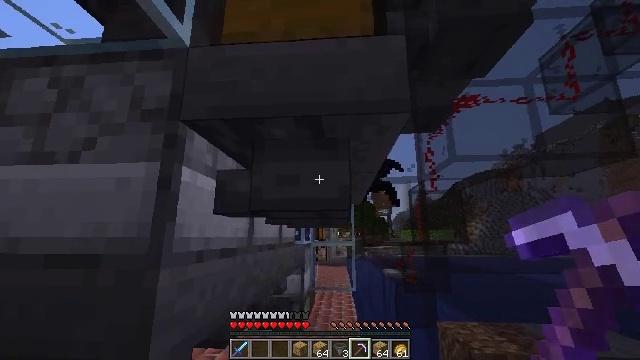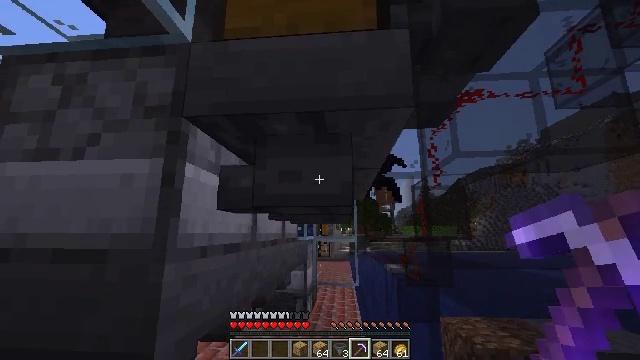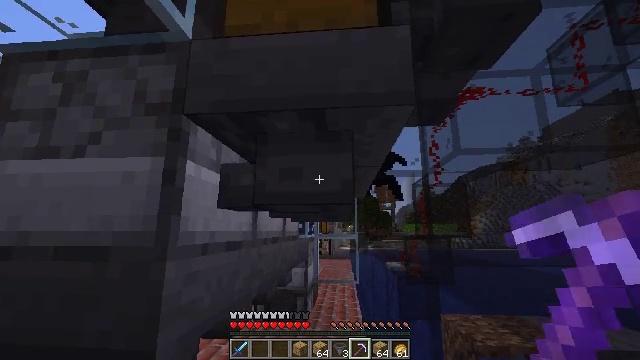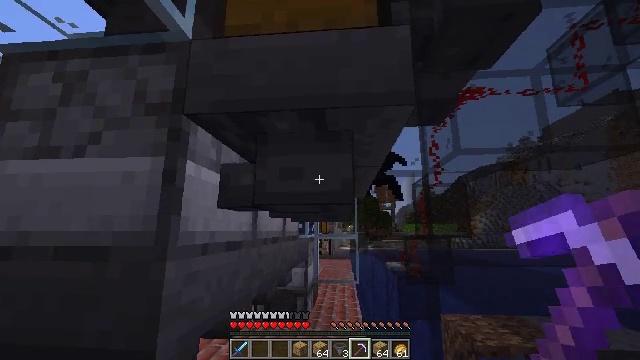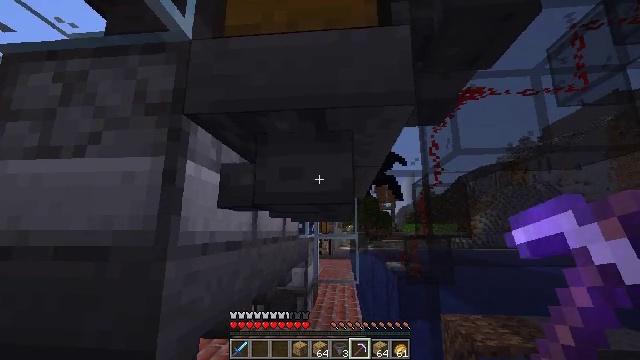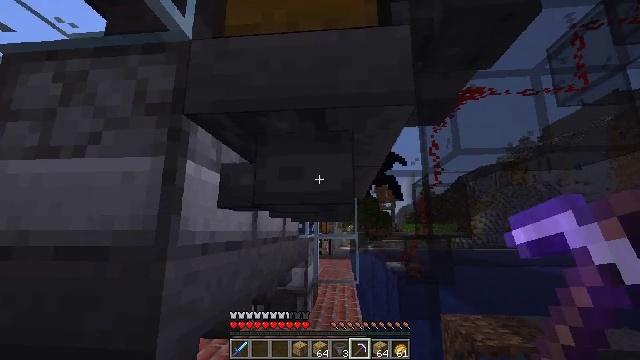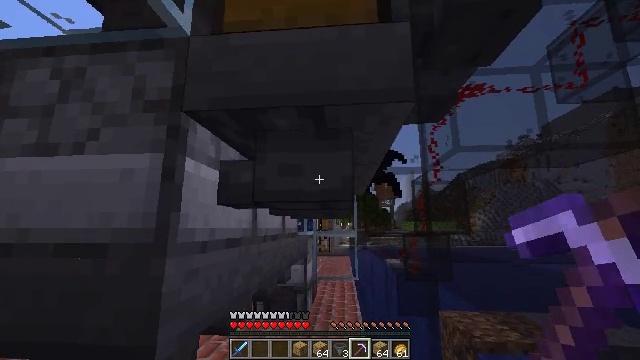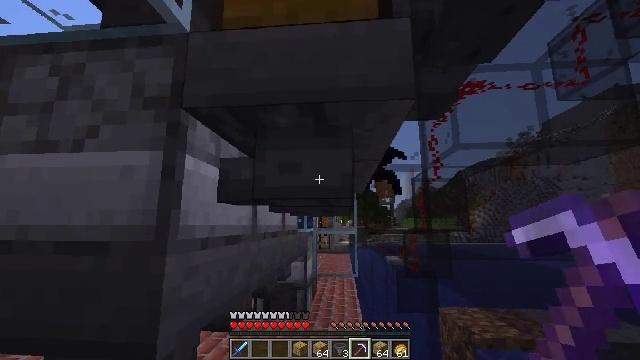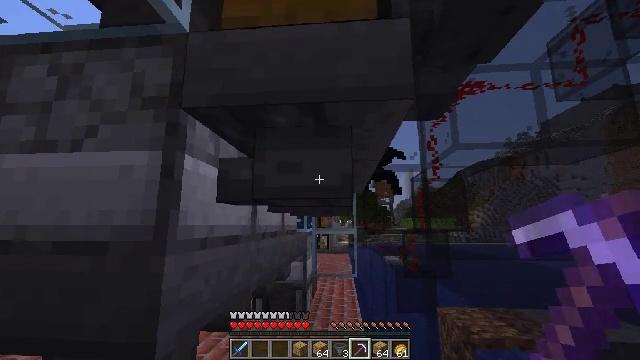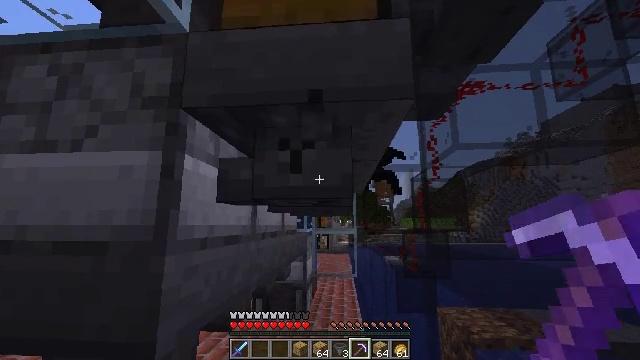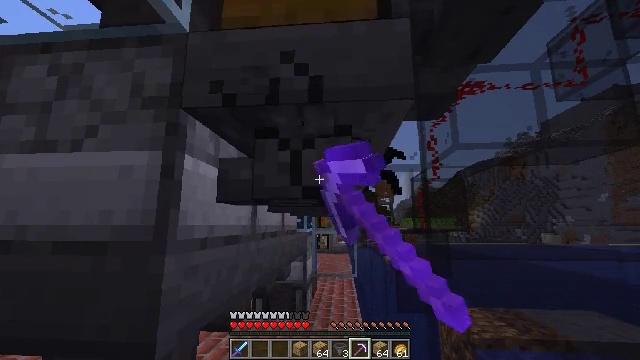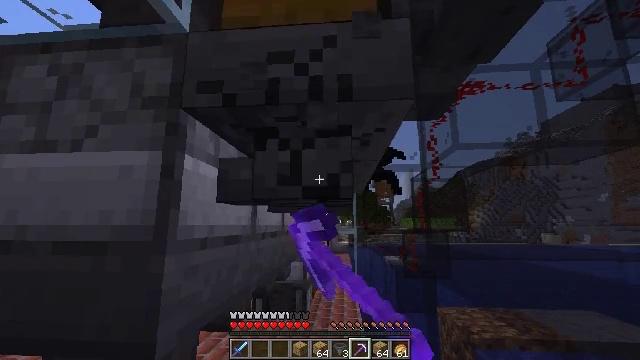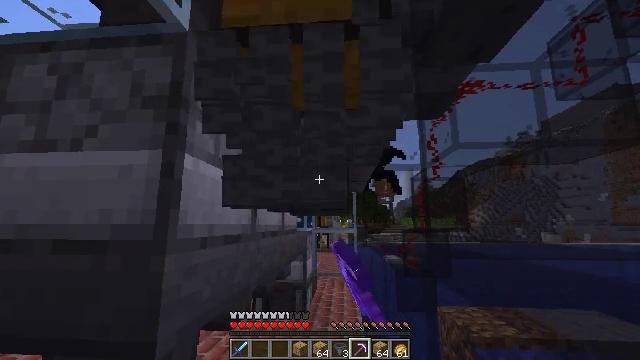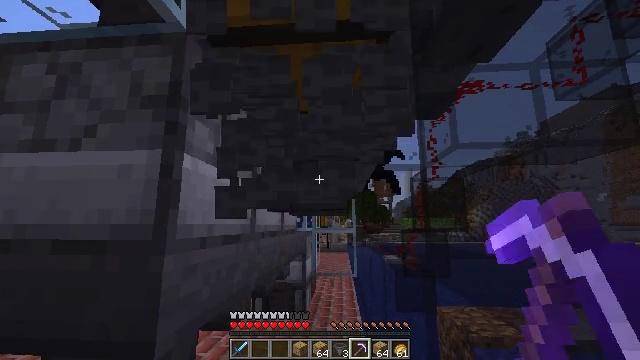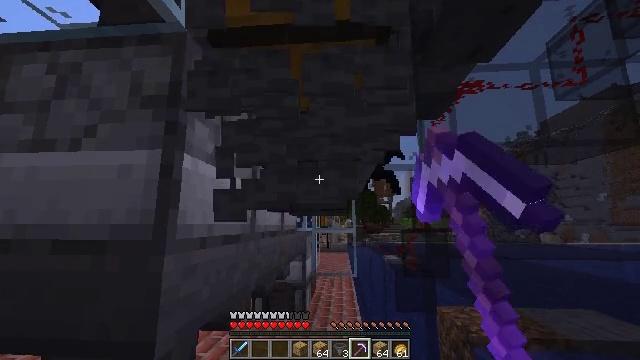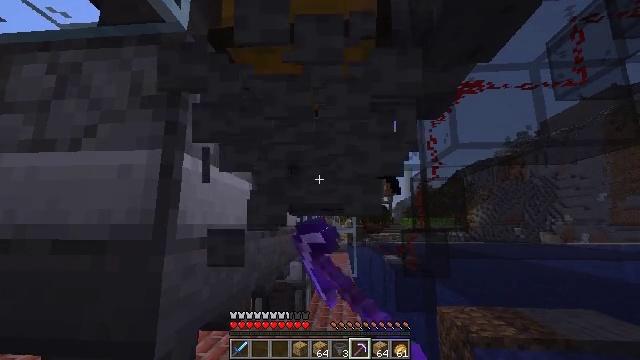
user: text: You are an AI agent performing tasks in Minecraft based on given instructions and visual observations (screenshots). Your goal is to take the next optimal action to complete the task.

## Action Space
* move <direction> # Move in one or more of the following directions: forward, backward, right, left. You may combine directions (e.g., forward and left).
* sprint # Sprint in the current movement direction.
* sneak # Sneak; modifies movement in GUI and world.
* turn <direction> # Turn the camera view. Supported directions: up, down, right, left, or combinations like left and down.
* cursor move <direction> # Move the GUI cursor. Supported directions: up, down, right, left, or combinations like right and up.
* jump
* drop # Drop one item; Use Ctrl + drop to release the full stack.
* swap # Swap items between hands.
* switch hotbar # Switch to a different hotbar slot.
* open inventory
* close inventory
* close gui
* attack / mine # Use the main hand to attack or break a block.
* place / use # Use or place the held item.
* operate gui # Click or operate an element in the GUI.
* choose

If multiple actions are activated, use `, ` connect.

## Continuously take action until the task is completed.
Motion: motion action
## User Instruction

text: Mine the hopper to collect it.
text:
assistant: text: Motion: no_op
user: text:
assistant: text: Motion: no_op
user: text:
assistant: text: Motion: no_op
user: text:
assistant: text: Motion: no_op
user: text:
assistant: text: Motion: no_op
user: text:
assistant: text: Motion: no_op
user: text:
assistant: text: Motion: no_op
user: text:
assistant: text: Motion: no_op
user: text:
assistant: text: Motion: attack / mine
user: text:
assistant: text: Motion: attack / mine
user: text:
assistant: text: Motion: attack / mine
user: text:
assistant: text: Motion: attack / mine
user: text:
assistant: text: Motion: attack / mine
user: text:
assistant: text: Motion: attack / mine
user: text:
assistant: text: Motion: attack / mine
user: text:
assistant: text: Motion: attack / mine
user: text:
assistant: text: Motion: attack / mine
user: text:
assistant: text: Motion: attack / mine
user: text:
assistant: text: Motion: attack / mine
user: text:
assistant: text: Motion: attack / mine
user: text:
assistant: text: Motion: attack / mine
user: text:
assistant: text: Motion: attack / mine
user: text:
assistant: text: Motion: attack / mine
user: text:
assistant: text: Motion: attack / mine
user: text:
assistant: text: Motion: move forward, attack / mine
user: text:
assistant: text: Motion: move forward, attack / mine
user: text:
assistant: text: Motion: move forward, attack / mine
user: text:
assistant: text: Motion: attack / mine
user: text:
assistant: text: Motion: attack / mine
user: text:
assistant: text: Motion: attack / mine